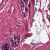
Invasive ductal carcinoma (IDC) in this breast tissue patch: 0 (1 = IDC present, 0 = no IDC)